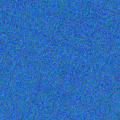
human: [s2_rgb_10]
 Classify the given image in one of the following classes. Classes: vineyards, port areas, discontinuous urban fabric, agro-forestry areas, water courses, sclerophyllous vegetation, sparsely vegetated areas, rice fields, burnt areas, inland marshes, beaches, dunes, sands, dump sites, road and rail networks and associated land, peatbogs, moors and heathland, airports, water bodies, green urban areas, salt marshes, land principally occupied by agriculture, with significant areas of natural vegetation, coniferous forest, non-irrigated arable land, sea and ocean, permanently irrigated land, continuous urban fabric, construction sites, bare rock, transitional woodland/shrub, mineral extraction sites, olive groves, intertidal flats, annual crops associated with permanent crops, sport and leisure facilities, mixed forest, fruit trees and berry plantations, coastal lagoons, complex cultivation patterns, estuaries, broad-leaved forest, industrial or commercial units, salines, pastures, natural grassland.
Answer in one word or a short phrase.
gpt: sea and ocean